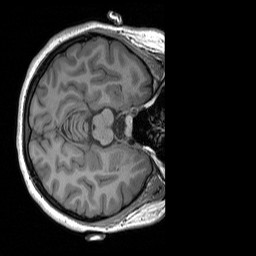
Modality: T1w
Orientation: axial
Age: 19
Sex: female
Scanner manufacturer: siemens
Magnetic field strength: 3 T
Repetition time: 1.9 s
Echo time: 0.00252 s